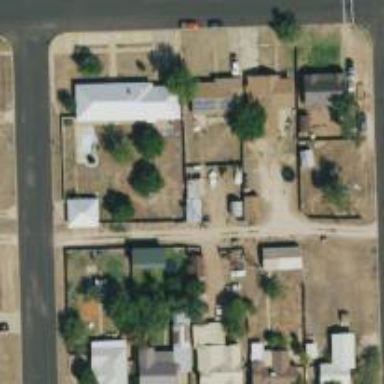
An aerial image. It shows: Alleyway designated as service road.